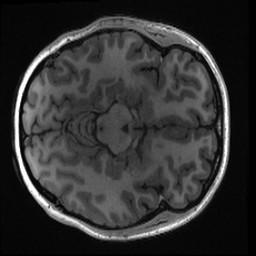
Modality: T1w
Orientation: axial